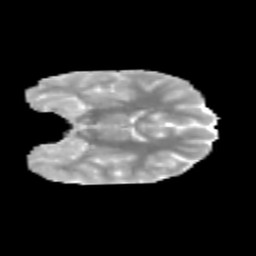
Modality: MD
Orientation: coronal
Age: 10
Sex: female
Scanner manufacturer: siemens
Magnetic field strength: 3 T
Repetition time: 3.8 s
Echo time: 0.07 s